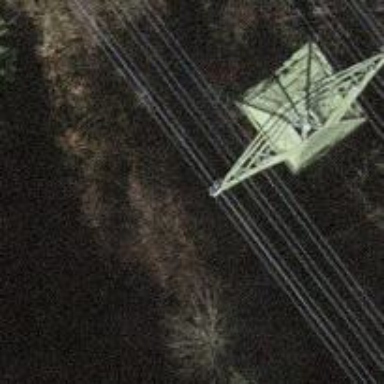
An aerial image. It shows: Lattice structure tower used for power transmission.